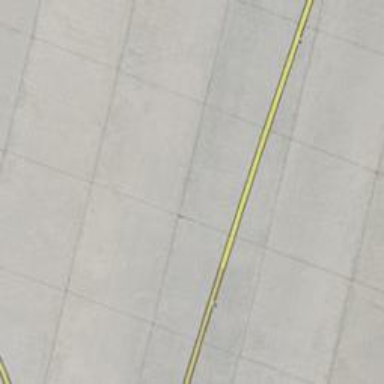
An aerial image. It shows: Image of taxiway at airport.